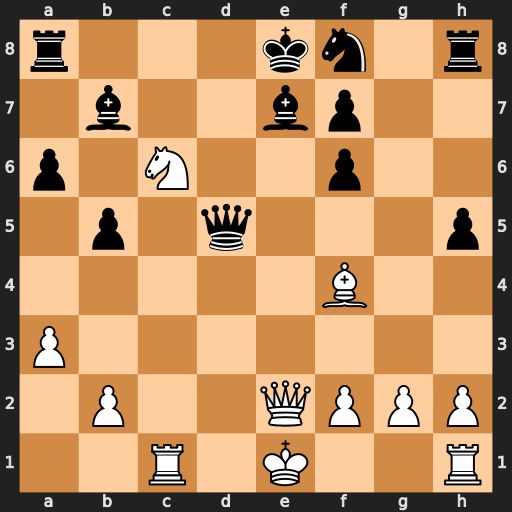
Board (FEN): r3kn1r/1b2bp2/p1N2p2/1p1q3p/5B2/P7/1P2QPPP/2R1K2R
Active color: w
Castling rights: Kkq
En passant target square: -
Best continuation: Qxe7#